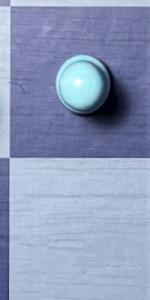
Label: Empty